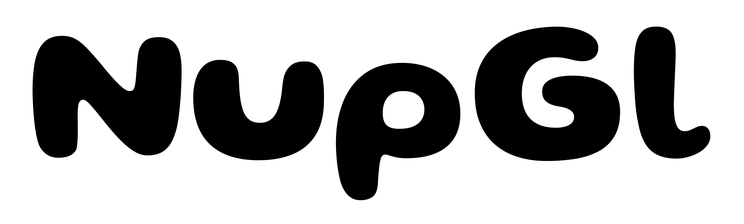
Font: Gluten_Bold